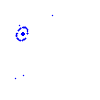
Particle: proton